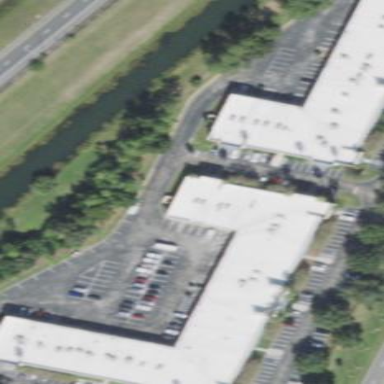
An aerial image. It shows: Commercial building.